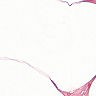
Metastatic tissue present: no